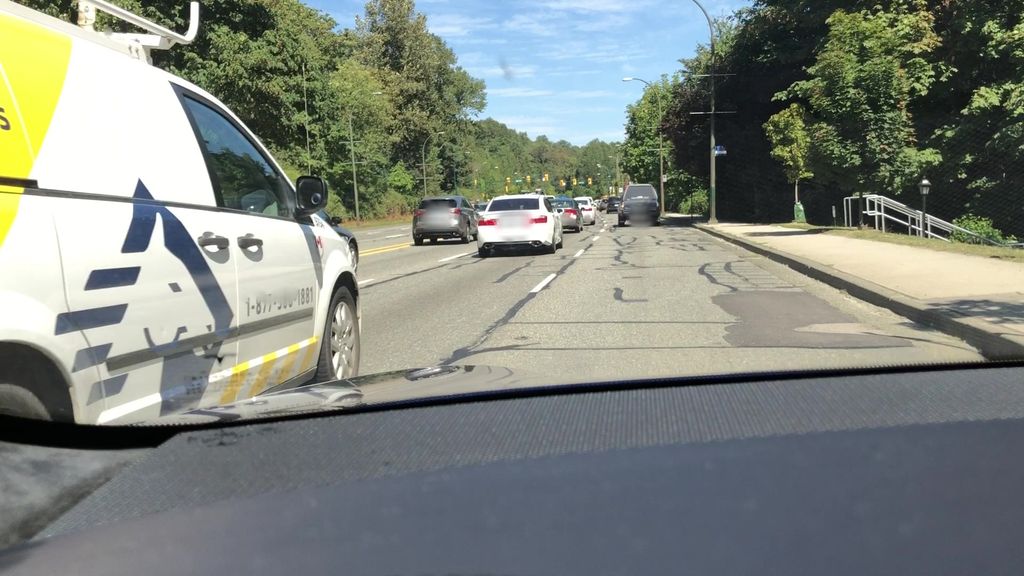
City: vancouver